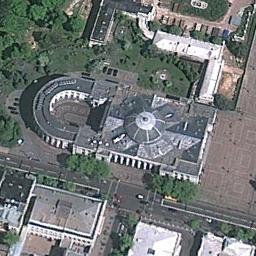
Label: church